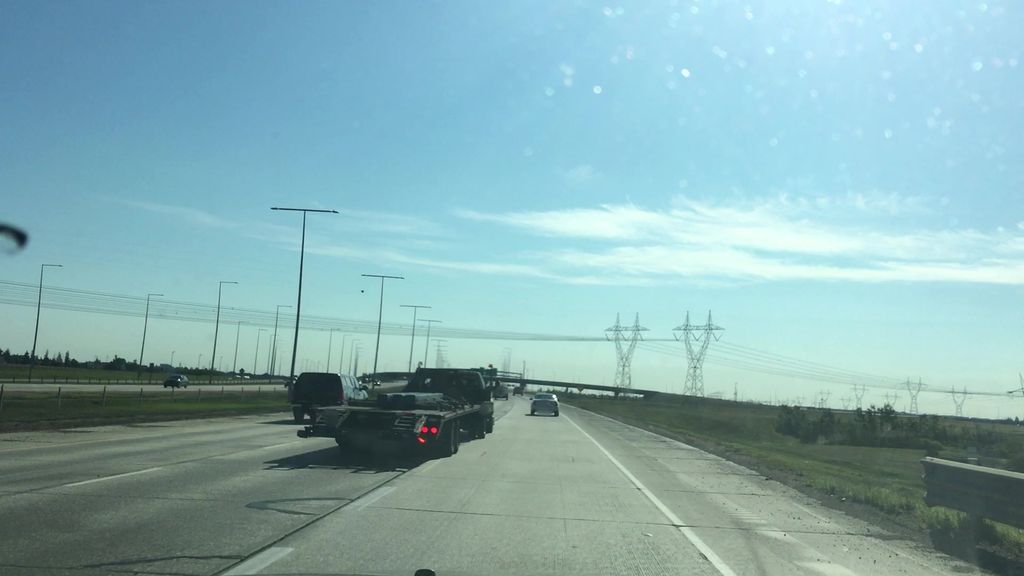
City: edmonton